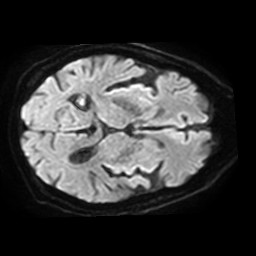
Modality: TRACE
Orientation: axial
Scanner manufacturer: philips
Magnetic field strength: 3 T
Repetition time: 3.743 s
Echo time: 0.05978 s